Question: I need to display a single component within a 'JPanel', and I want to keep that component in bottom right corner at all times. I tried to do it with GridBagLayout:
'''
val infoArea = new TextArea {
text = "Hello!"
border = Swing.EmptyBorder(30)
background = Color.RED
editable = false
}
val p = new JPanel
p.setLayout(new GridBagLayout)
val c = new GridBagConstraints
c.gridx = 0
c.gridy = 0
c.anchor = GridBagConstraints.LAST_LINE_END
p.add(infoArea.peer,c)
val f = new JFrame
f.setContentPane(p)
f.setVisible(true)
'''
But the text area is at the center for some reason:

What am I doing wrong here?
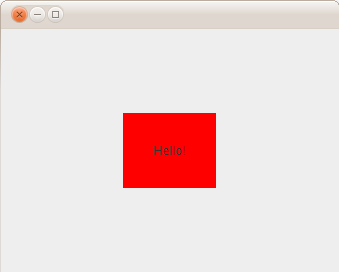
Answer: '''
final JFrame frame = new JFrame();
frame.setDefaultCloseOperation(WindowConstants.DISPOSE_ON_CLOSE);
frame.setLayout(new GridBagLayout());
GridBagConstraints gbc = new GridBagConstraints();
gbc.gridx = 0;
gbc.gridy = 0;
gbc.fill = GridBagConstraints.BOTH;
gbc.weightx = 1.0;
gbc.weighty = 1.0;
frame.add(Box.createGlue(), gbc);
final JTextArea textArea = new JTextArea("SE");
textArea.setPreferredSize(new Dimension(50, 50));
textArea.setOpaque(true);
textArea.setBackground(Color.RED);
gbc = new GridBagConstraints();
gbc.gridx = 1;
gbc.gridy = 1;
gbc.fill = GridBagConstraints.NONE;
gbc.weightx = 0.0;
gbc.weighty = 0.0;
frame.add(textArea, gbc);
frame.setSize(640, 480);
frame.setVisible(true);
'''
...if you realy want to use GridBagLayout